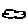
Label: cloud